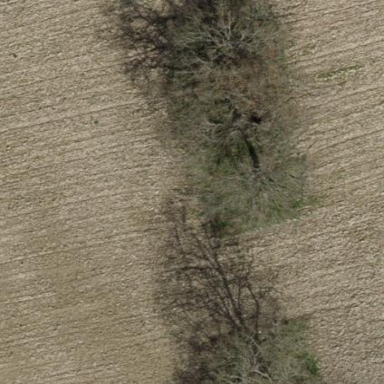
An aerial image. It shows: Forest with broadleaved trees that are deciduous.